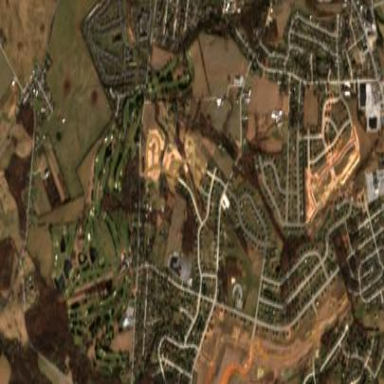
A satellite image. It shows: Golf course surrounded by greenery.